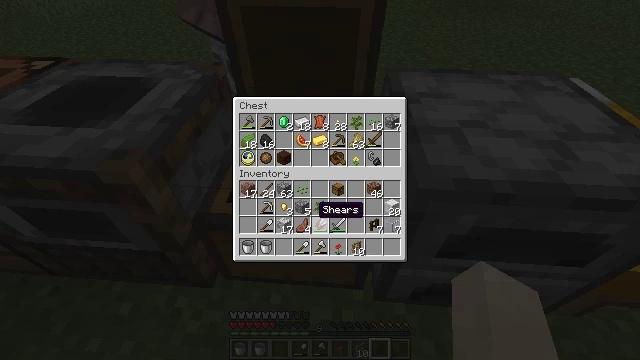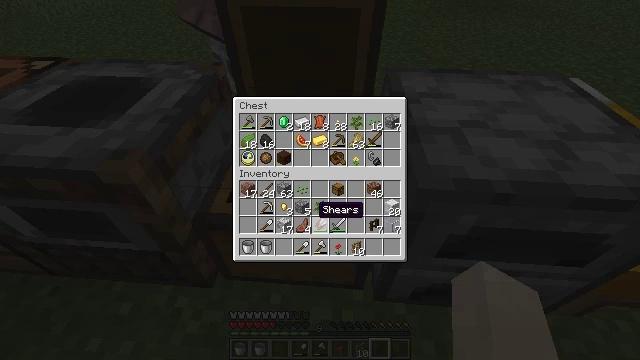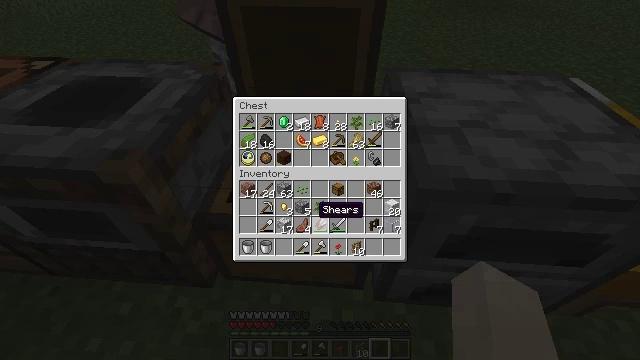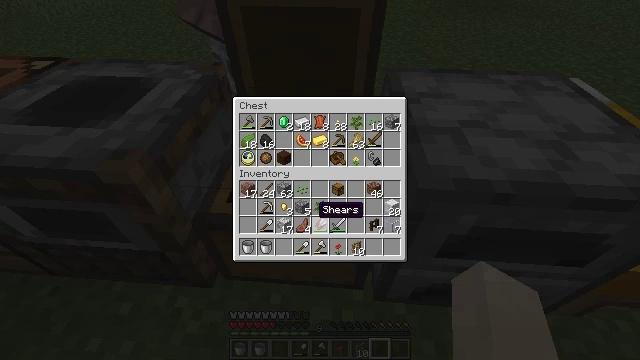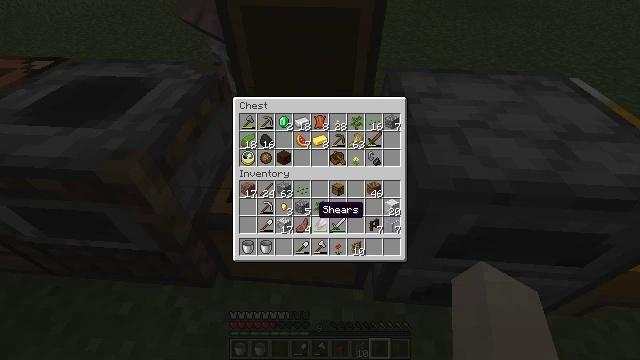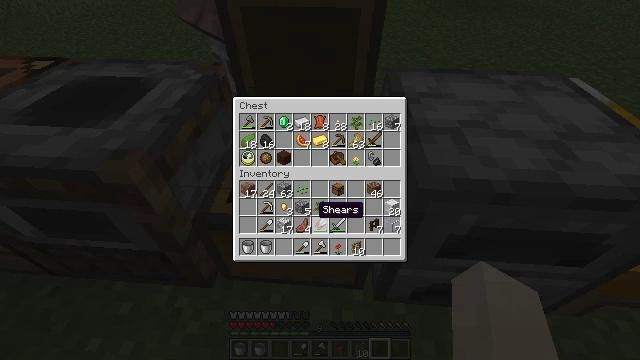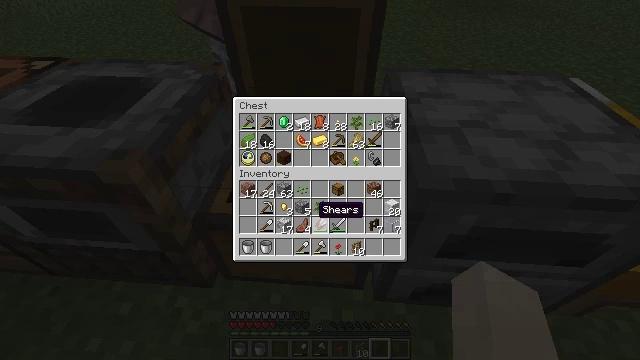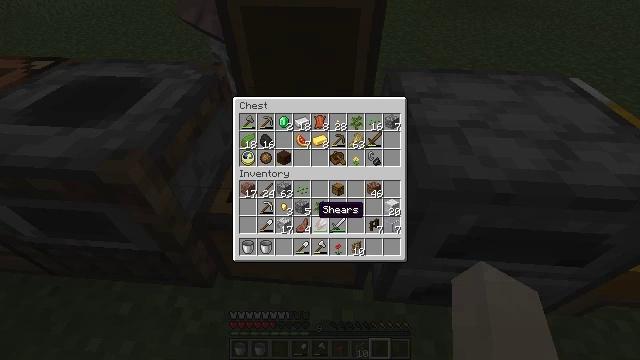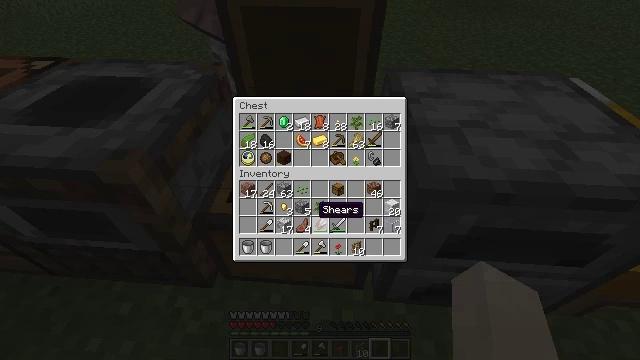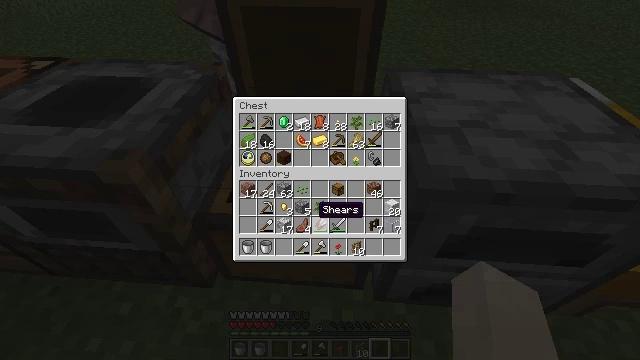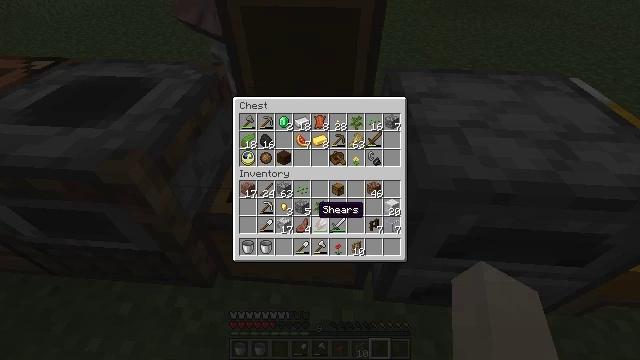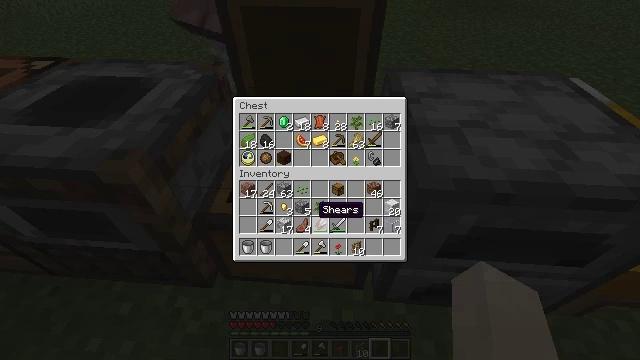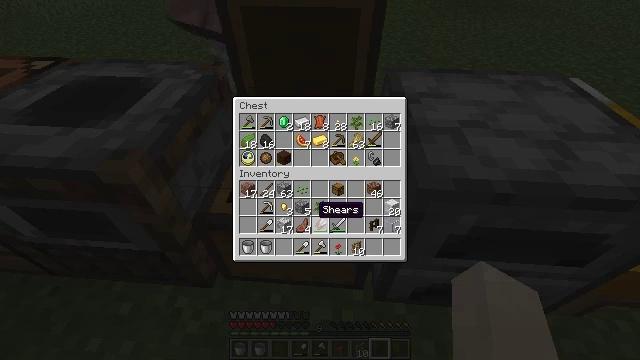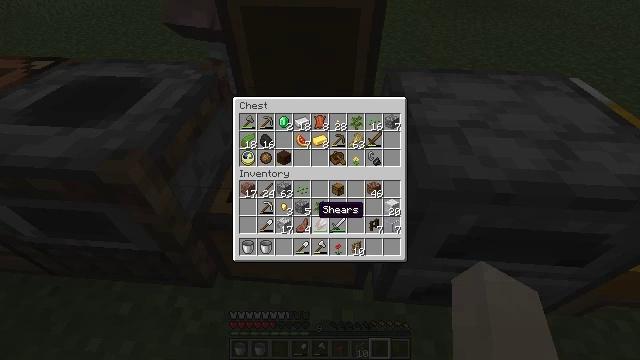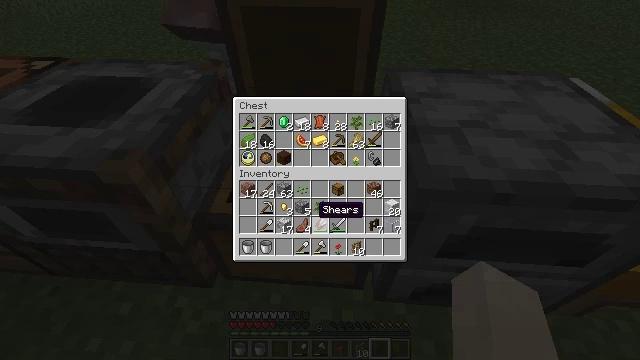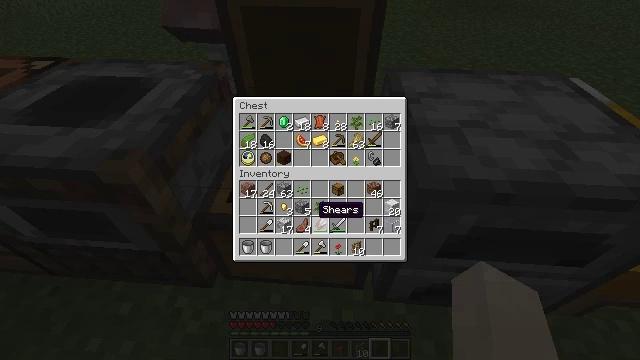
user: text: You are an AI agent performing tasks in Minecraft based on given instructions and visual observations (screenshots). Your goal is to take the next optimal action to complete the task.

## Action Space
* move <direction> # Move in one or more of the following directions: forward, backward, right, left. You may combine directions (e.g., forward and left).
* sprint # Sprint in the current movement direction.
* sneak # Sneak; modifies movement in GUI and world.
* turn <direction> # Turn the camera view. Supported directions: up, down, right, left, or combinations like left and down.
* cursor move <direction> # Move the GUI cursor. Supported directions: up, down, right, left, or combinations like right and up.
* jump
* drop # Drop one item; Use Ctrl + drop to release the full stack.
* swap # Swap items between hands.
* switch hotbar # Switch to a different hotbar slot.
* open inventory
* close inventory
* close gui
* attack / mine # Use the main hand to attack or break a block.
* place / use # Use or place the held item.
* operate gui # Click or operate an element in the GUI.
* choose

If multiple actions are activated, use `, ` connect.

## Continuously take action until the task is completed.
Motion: motion action
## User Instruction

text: Harvest the dark oak sapling.
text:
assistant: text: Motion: no_op
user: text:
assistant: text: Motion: no_op
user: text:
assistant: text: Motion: no_op
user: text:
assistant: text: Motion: no_op
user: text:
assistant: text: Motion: no_op
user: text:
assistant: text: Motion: no_op
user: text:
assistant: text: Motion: no_op
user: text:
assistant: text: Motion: no_op
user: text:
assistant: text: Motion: no_op
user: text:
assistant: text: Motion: no_op
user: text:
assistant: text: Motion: no_op
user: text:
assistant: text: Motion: no_op
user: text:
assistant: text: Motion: no_op
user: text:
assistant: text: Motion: no_op
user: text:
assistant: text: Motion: no_op
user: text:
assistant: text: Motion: no_op
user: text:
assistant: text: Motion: no_op
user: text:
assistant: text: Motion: no_op
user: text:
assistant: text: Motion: no_op
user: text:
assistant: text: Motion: no_op
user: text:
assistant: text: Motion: no_op
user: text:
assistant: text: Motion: no_op
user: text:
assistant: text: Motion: no_op
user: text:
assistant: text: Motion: no_op
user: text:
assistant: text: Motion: no_op
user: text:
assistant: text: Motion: no_op
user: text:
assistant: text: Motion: no_op
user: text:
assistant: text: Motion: no_op
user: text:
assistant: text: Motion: no_op
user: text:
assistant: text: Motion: no_op